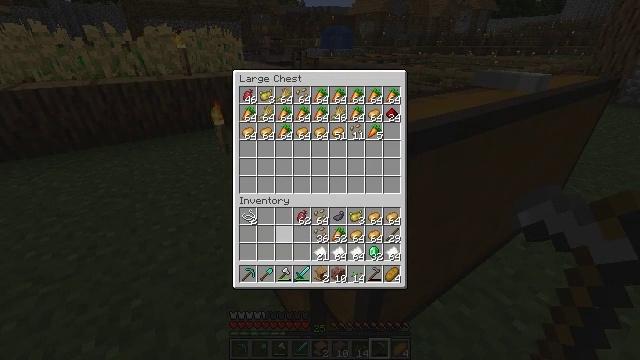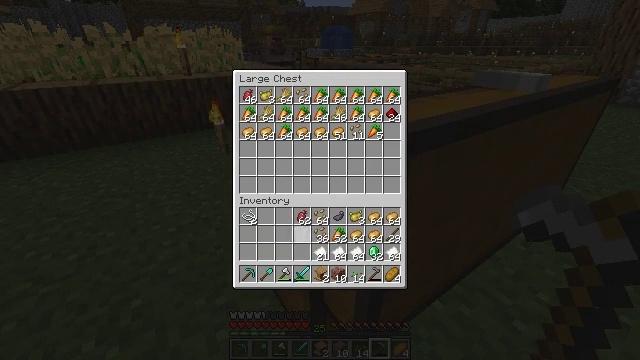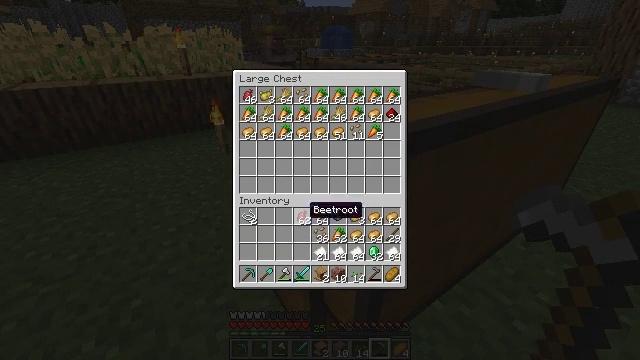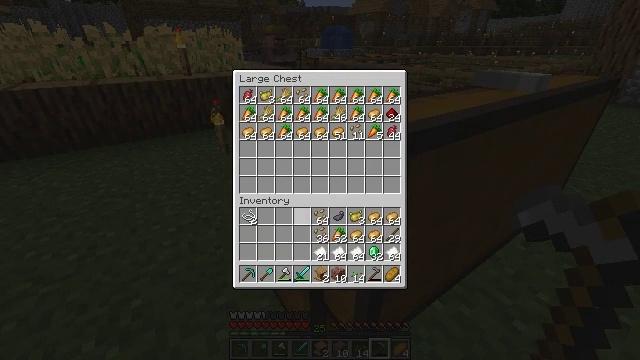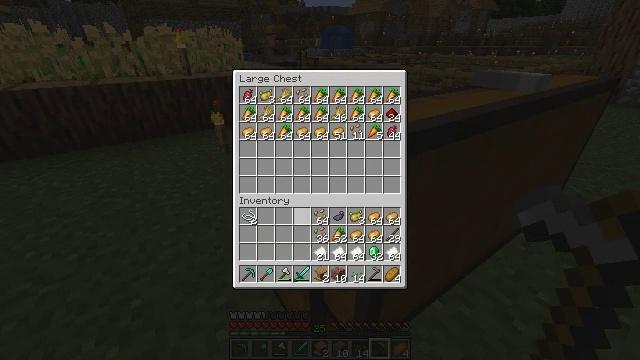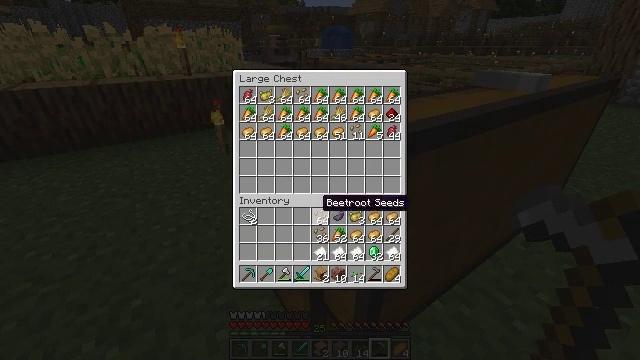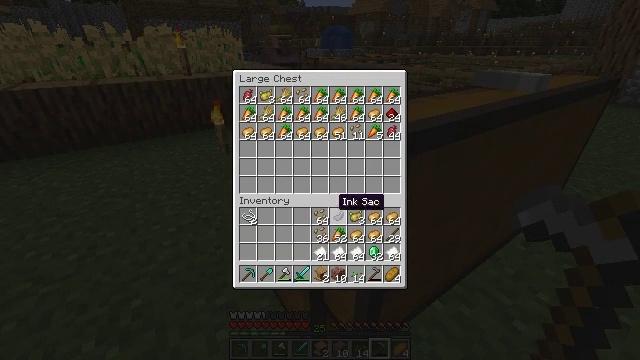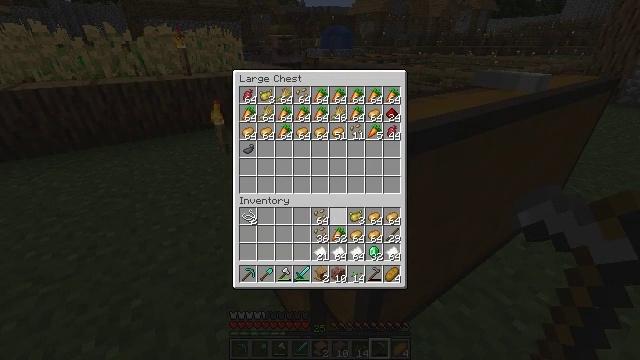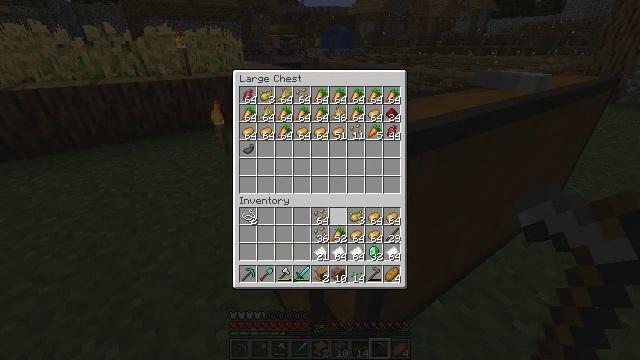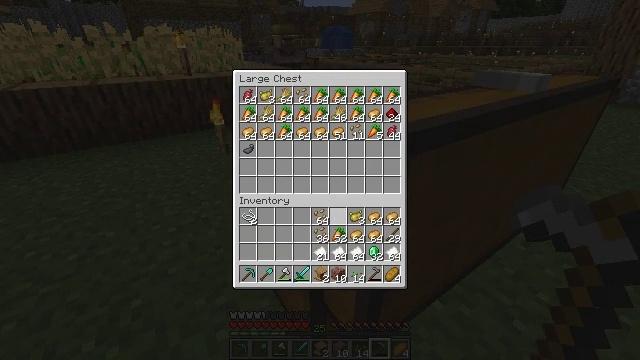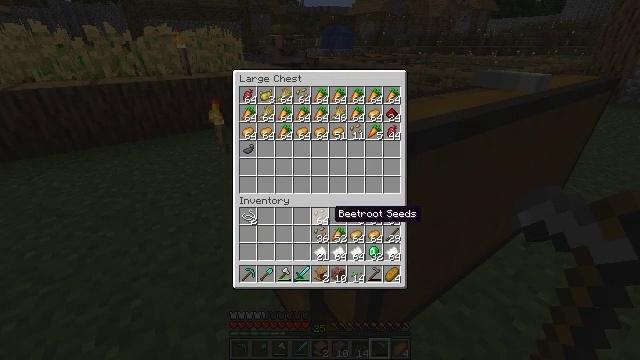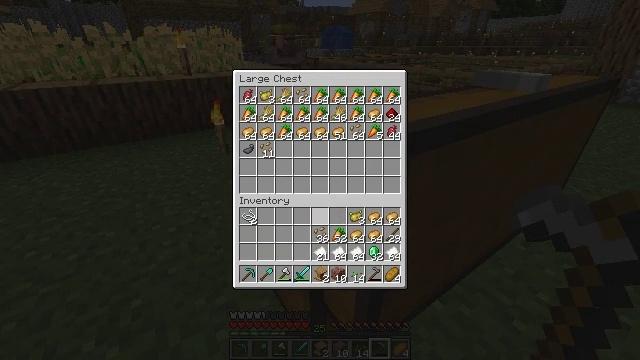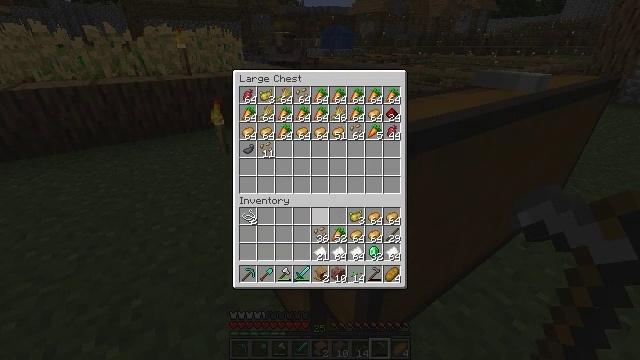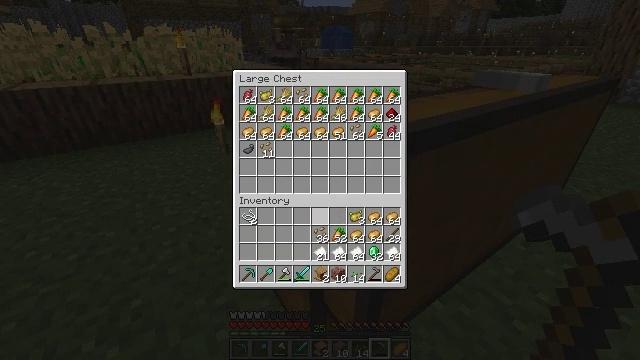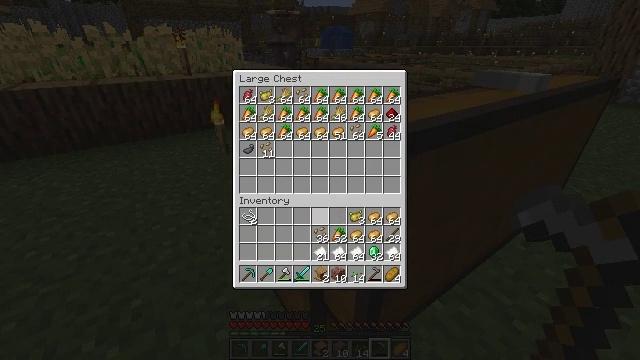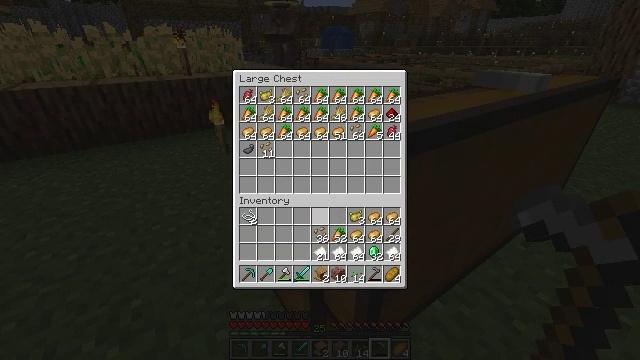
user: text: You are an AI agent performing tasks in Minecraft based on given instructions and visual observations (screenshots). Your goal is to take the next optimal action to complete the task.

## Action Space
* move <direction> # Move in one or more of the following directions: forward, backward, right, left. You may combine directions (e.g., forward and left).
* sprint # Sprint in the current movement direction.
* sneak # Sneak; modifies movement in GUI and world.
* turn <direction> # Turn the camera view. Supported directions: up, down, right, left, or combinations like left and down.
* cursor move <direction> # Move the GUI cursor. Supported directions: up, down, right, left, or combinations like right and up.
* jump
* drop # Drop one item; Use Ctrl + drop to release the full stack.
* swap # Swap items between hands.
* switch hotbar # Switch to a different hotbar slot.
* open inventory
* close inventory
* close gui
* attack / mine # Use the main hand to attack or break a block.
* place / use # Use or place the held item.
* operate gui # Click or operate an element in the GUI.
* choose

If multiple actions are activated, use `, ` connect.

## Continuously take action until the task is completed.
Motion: motion action
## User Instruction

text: Collect potatoes from the garden.
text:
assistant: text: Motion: sneak, cursor move up
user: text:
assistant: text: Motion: sneak, cursor move up
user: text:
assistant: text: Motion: sneak, choose
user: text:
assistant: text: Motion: sneak, choose
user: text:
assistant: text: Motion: sneak, cursor move right, choose
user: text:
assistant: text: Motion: sneak, cursor move right
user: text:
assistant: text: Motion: sneak, choose
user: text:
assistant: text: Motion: sneak, choose
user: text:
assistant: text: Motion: sneak, choose
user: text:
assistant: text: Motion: sneak, cursor move left and down
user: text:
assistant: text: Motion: sneak, choose
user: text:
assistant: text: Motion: sneak, choose
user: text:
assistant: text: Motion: sneak, choose
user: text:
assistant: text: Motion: sneak
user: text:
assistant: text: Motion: sneak
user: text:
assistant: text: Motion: sneak, cursor move up
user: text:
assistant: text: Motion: sneak, choose
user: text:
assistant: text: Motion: sneak, choose
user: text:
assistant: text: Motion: sneak, cursor move down
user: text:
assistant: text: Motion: sneak, cursor move down
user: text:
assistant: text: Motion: sneak, choose
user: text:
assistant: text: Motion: sneak, choose
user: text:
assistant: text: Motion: sneak, choose
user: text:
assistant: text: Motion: sneak
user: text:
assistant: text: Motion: sneak, choose
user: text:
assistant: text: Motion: sneak, choose
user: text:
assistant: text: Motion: sneak, choose
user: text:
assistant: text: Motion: sneak
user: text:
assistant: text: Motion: sneak, choose
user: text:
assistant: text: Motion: sneak, choose